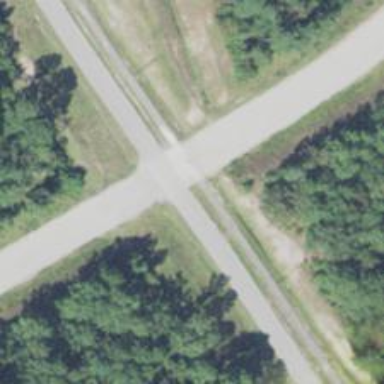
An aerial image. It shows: Unmarked crossing on footway.